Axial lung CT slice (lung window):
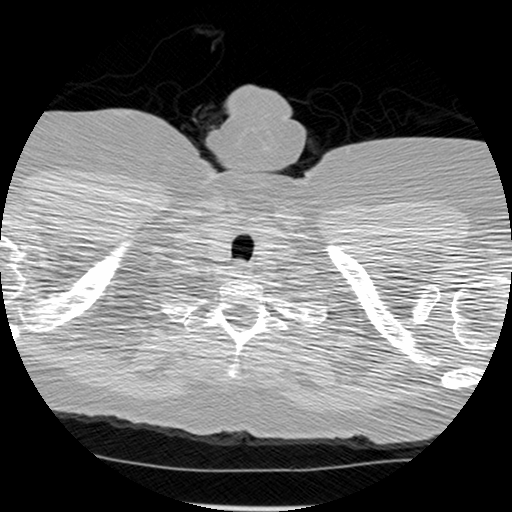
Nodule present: no